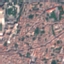
Land use / land cover class: Residential